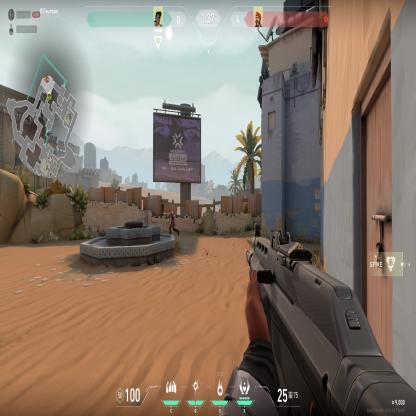
Label: enemy